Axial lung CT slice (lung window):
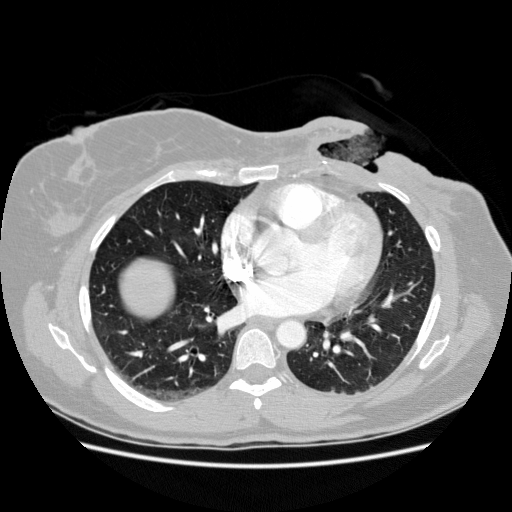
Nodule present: no